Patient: sex M, age 43
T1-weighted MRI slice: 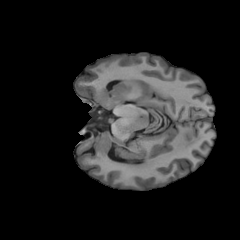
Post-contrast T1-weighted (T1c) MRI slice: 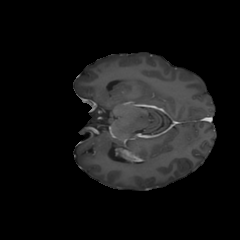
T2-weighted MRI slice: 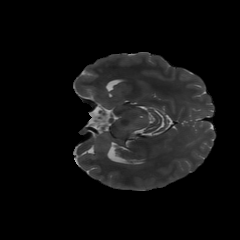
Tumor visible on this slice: yes
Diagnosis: Glioblastoma, IDH-wildtype
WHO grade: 4